Field crop: maize
Growth stage: 2
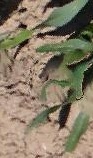
Species: maize